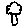
Label: tree